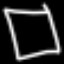
Label: square